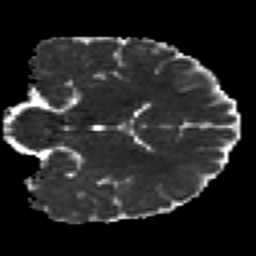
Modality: MD
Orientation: coronal
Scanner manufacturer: siemens
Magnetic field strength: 3 T
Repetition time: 7.8 s
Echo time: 0.09 s